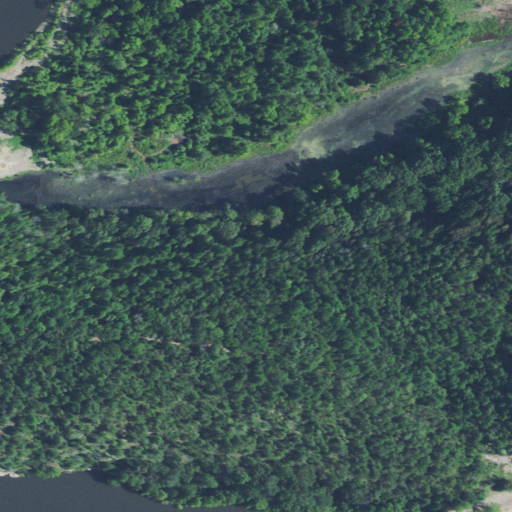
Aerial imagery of ridge(s) in Oklahoma named Devils Backbone containing mixed forest, deciduous forest, open water, evergreen forest, woody wetlands, low intensity development, open development, pasture, grassland, and medium intensity development